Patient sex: M
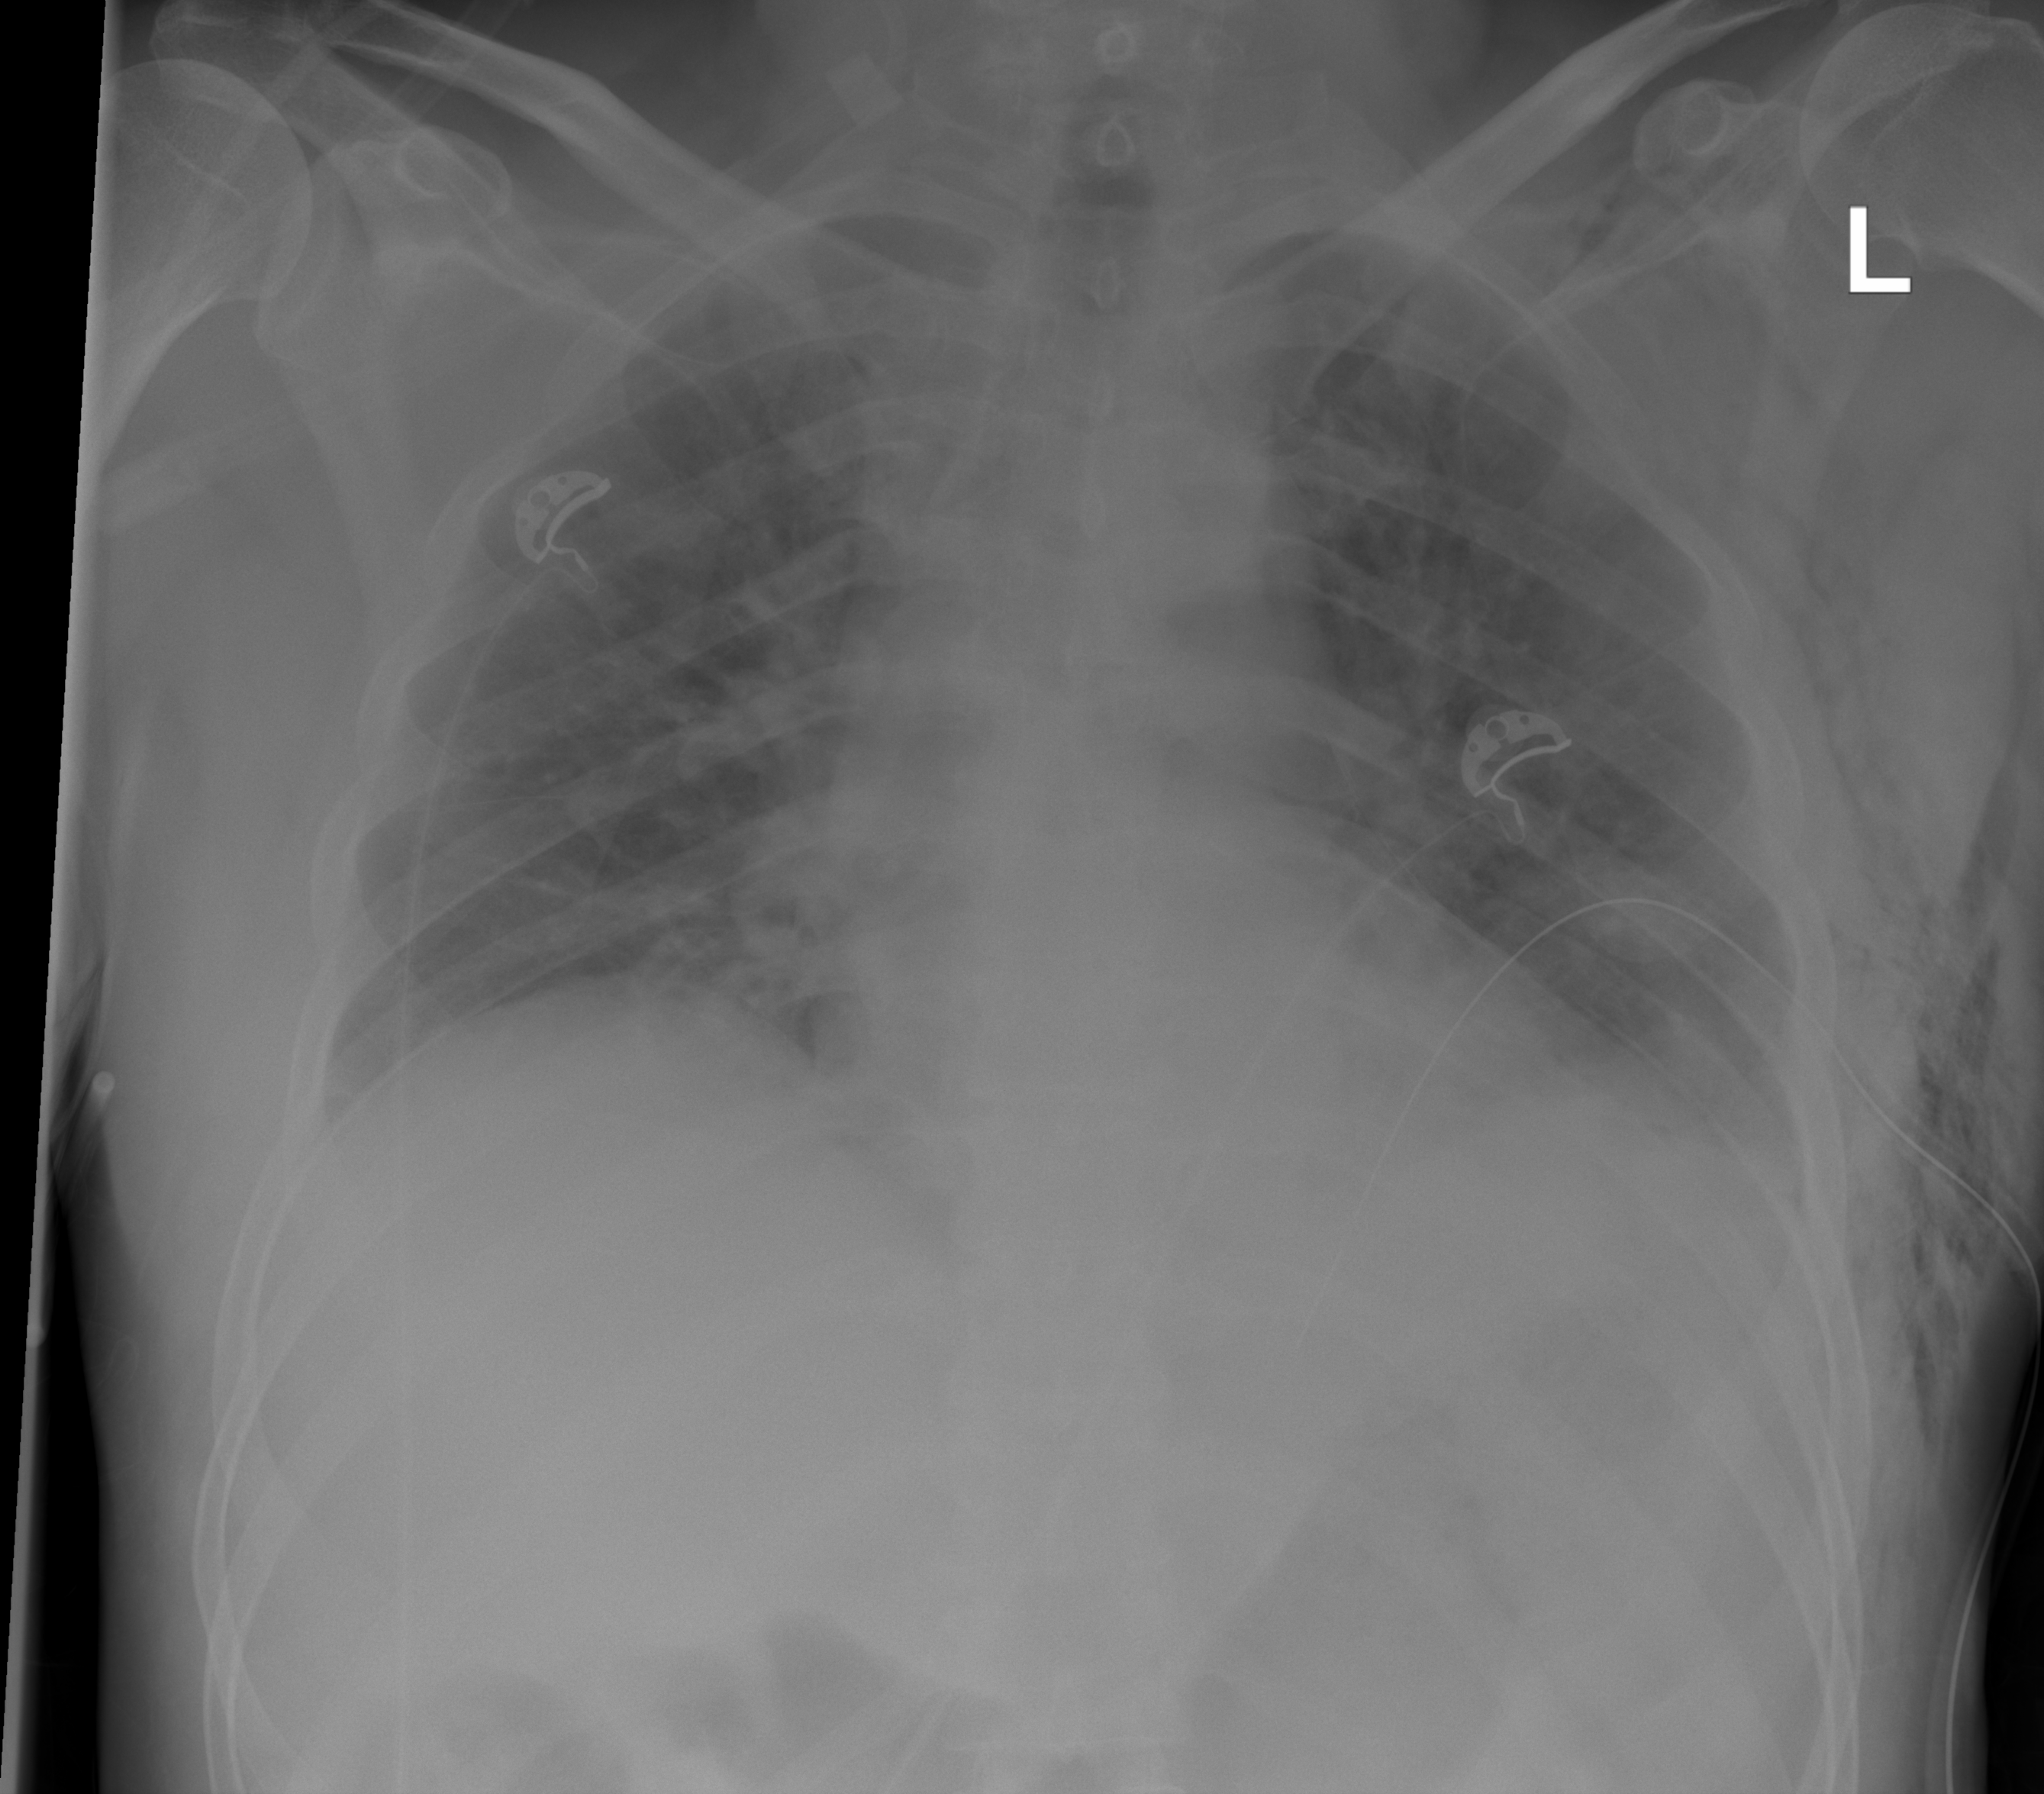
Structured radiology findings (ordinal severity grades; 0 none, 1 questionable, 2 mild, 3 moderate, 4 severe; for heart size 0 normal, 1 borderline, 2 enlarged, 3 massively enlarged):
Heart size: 0
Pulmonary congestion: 0
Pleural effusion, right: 0
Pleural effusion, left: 0
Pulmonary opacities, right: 2
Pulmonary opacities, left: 2
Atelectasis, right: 2
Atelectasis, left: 2